Question: I added <URL> to my project. I went to the bridging header file and added '#import <JSQMessages.h>' and I get the error'JSQMessages.h not found'.
Why is Xcode not able to find it?

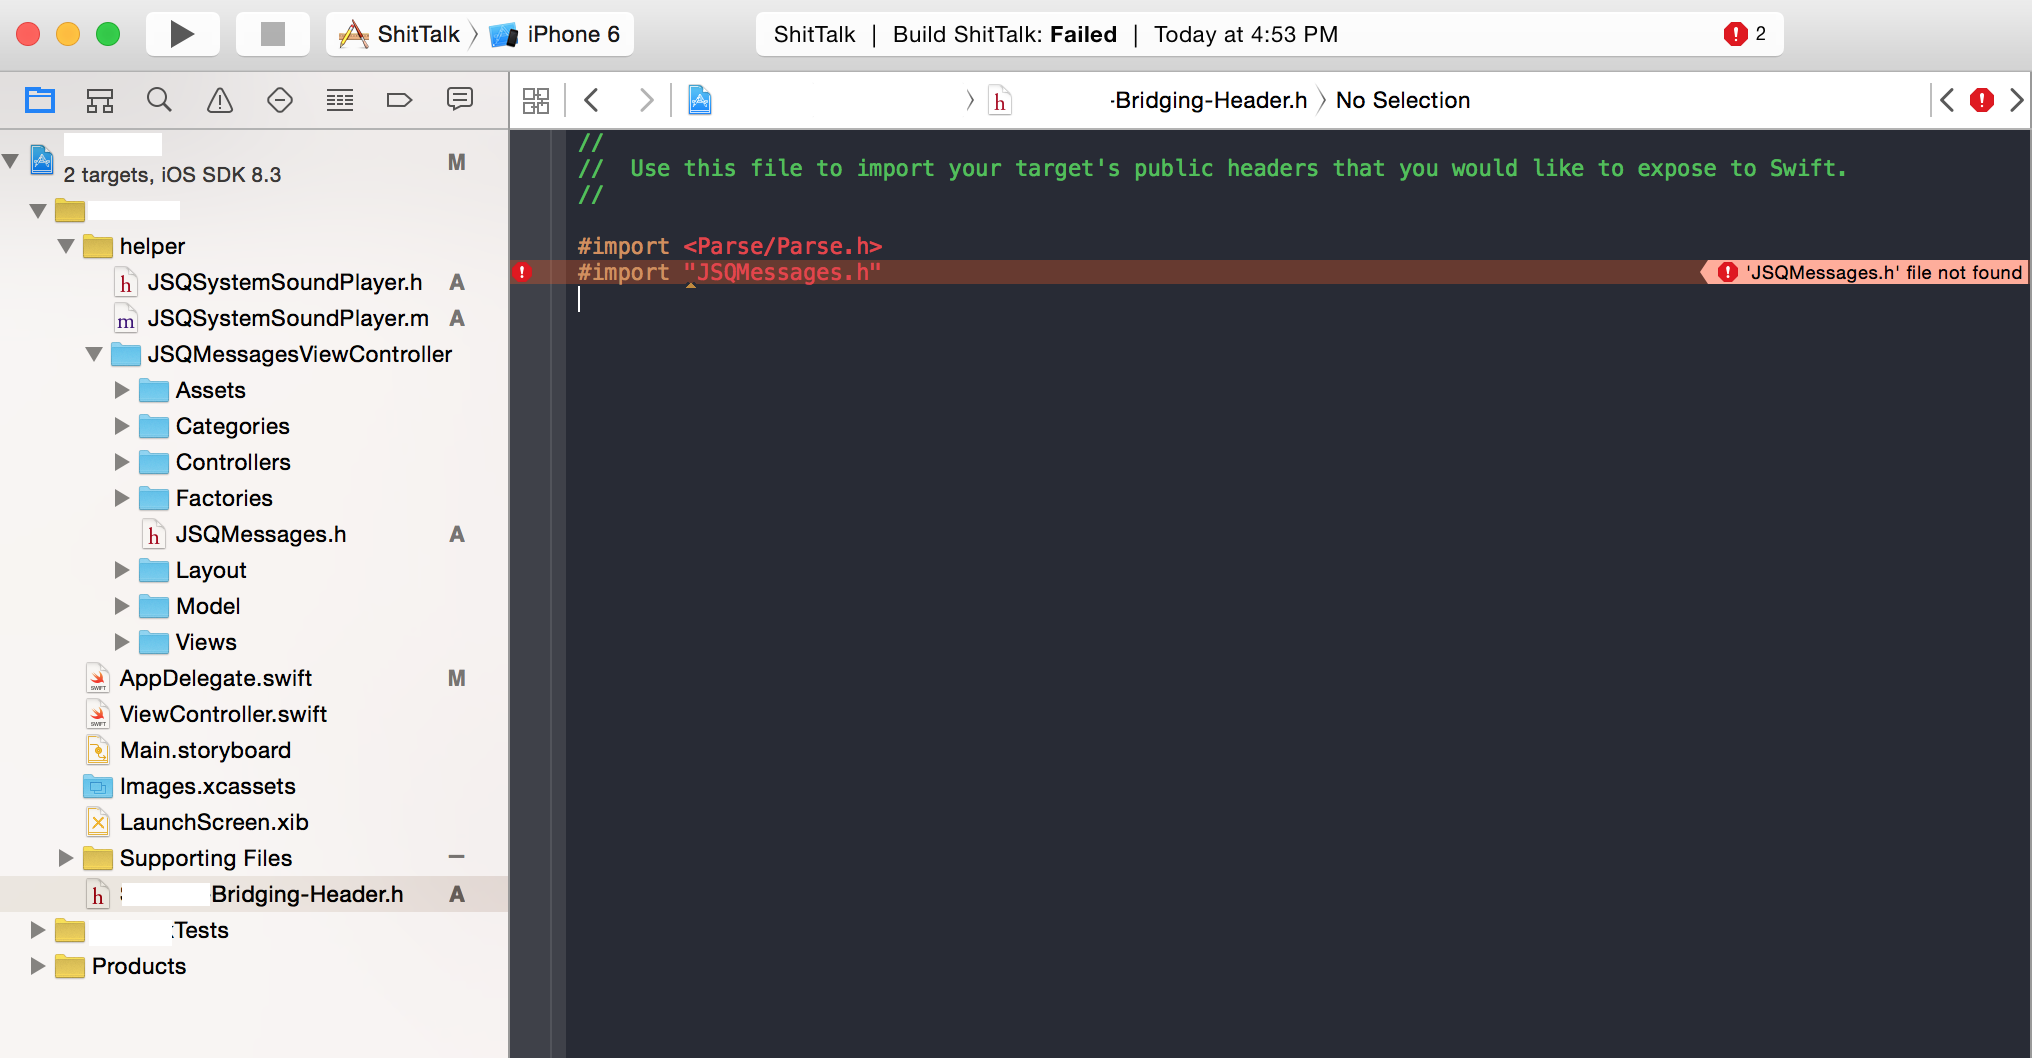
Answer: try #import "JSQMessagesViewController/JSQMessages.h", it might be in a subfolder since the icon in your sidebar is blue.